Field crop: maize
Growth stage: 2
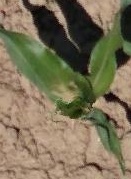
Species: maize